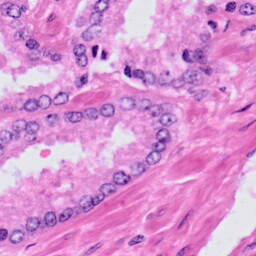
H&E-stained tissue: Prostate